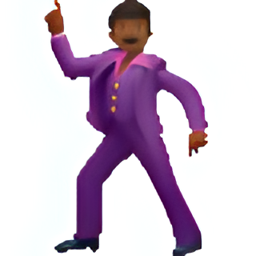
Name: man dancing
Emoji: 🕺🏾
Group: People & Body
Sub-group: person-activity